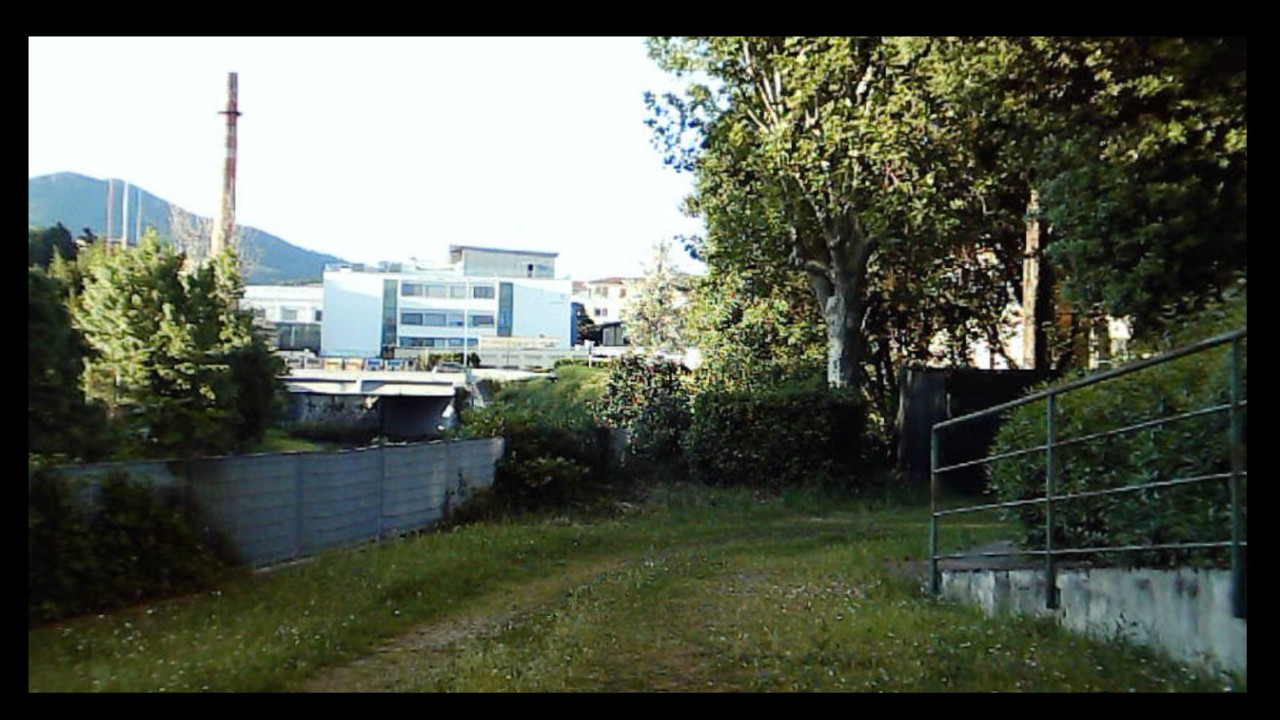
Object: DJI Tello EDU

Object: DarwinFPV cineape20